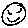
Label: smiley face